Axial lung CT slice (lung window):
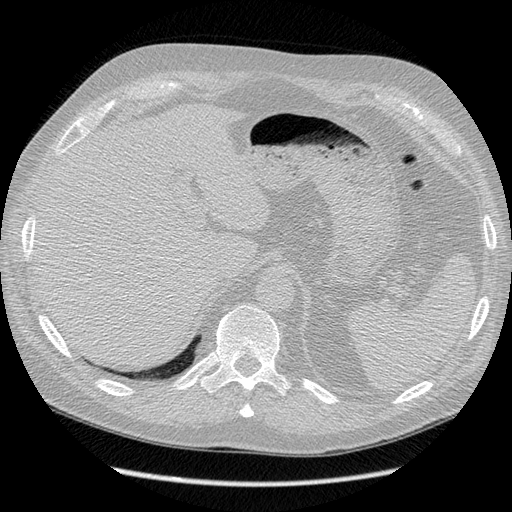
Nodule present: no